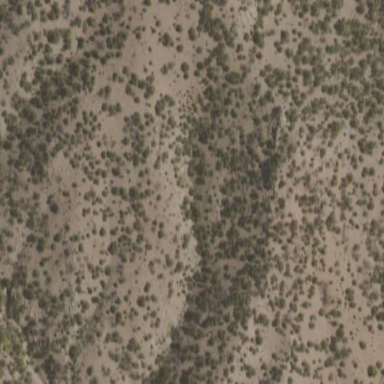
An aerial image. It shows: Area covered in scrub vegetation.